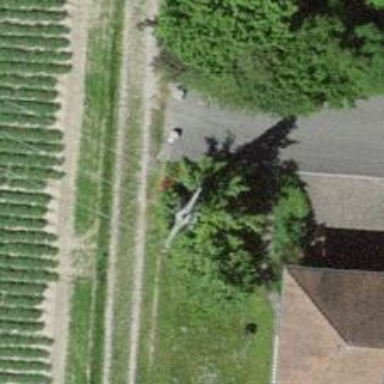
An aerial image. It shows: Minor power line.